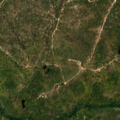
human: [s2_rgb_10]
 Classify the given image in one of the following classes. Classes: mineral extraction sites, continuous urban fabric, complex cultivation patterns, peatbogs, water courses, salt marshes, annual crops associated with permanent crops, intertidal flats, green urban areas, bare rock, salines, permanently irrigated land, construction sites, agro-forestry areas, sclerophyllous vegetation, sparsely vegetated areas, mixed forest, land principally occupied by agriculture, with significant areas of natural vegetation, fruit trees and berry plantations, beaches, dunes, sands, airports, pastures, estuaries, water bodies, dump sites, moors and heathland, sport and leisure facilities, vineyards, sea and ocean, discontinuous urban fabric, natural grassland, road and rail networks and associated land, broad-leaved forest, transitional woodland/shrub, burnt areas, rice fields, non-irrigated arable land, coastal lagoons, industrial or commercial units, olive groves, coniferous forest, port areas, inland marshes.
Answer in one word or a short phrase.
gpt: continuous urban fabric